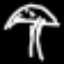
Label: mushroom